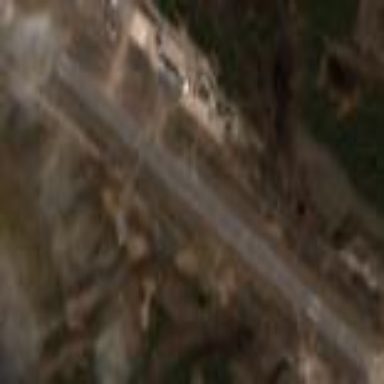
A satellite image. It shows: Asphalt runway at the airport area.